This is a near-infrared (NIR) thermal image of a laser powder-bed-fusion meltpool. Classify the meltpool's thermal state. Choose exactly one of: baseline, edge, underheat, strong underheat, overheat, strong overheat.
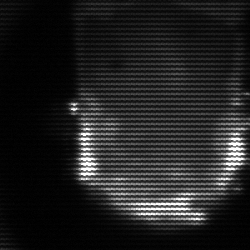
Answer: baseline